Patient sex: M
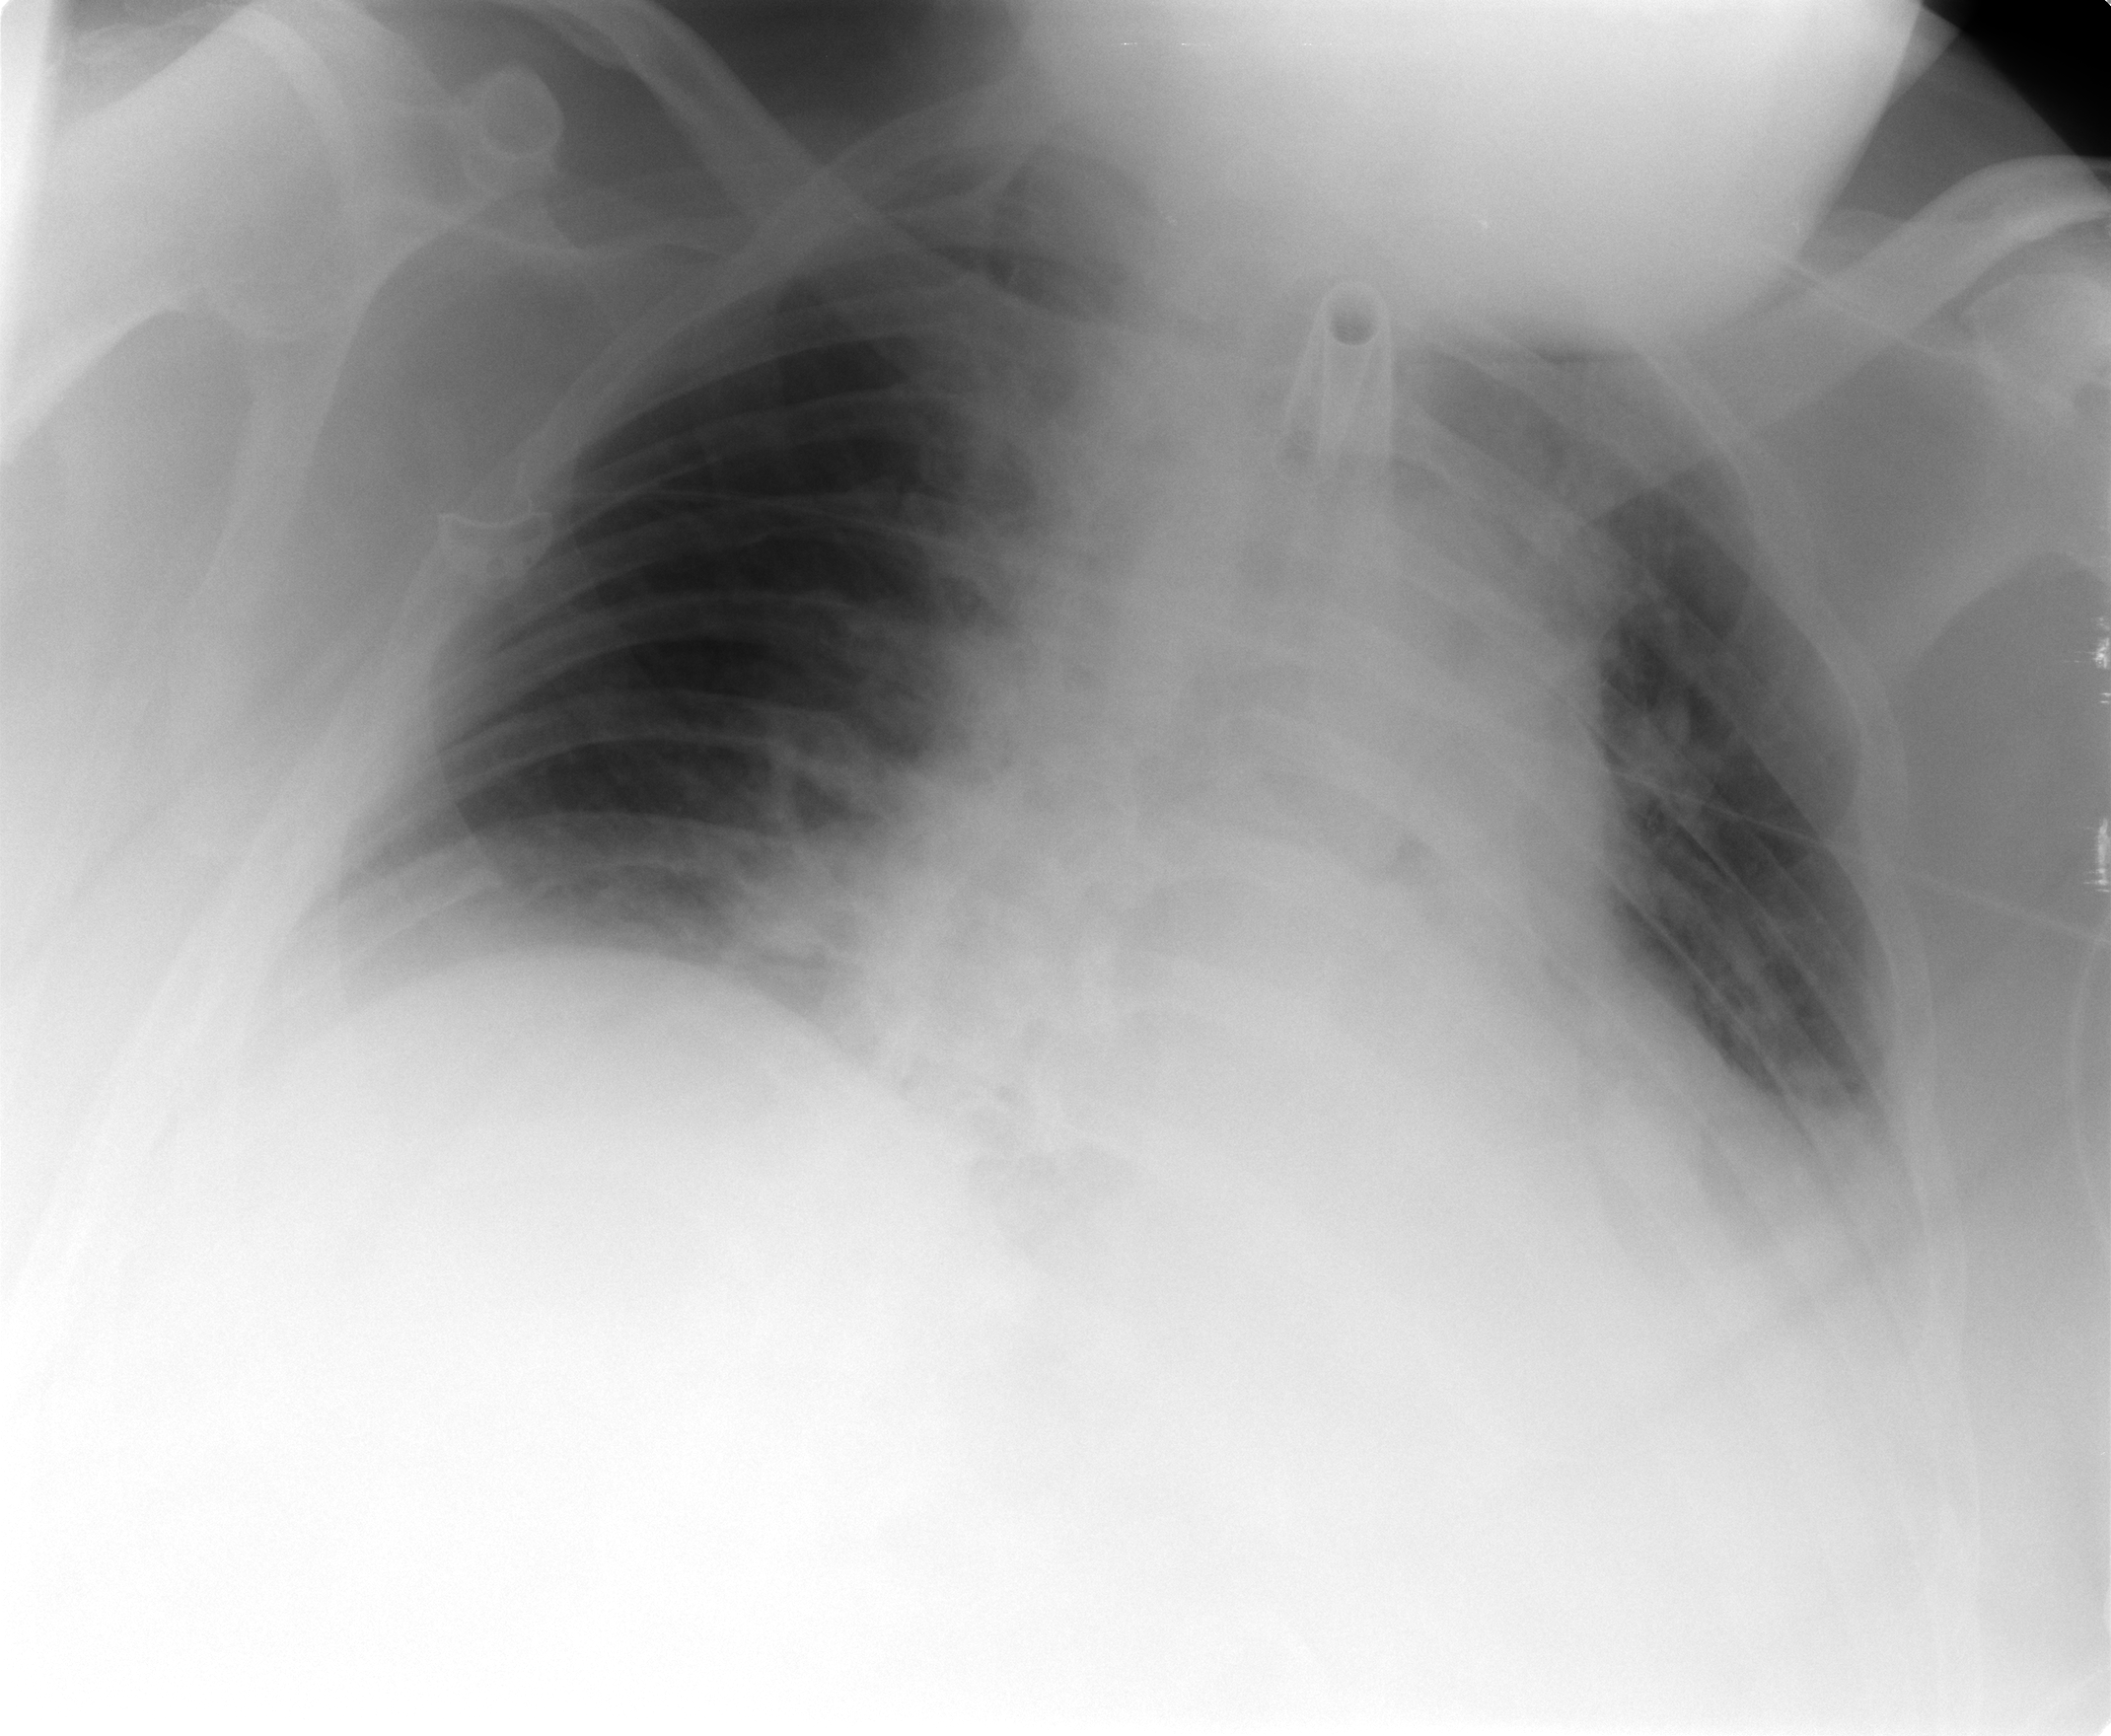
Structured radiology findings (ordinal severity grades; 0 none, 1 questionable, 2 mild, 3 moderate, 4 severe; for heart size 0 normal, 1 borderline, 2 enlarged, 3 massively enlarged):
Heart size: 2
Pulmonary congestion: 3
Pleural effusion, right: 2
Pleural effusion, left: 1
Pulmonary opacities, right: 1
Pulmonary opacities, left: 0
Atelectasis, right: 2
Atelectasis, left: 2